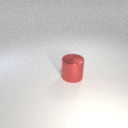
large red metal cylinder